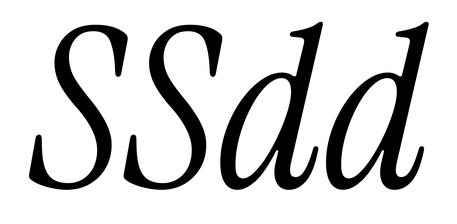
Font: InstrumentSerif-Italic